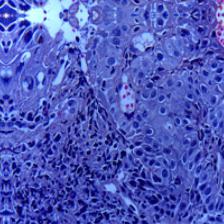
Diagnosis: OSCC